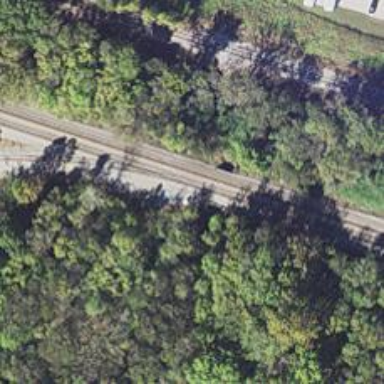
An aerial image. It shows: Railway spur junction.